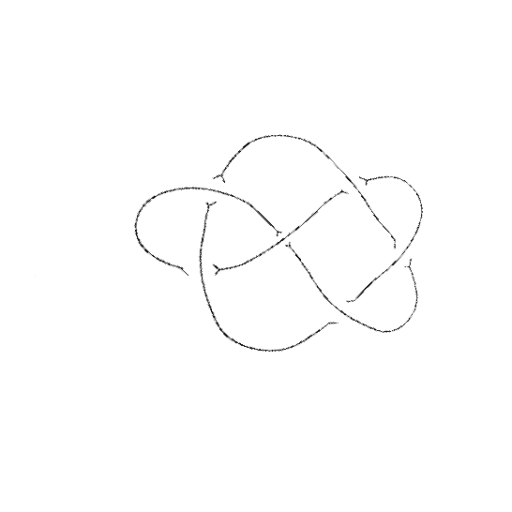
Crossing number: 6